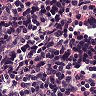
Metastatic tissue present: no